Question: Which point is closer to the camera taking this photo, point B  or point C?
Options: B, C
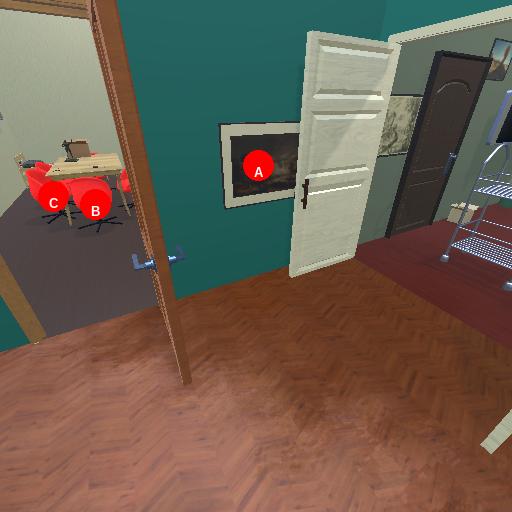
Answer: B